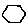
Label: hexagon